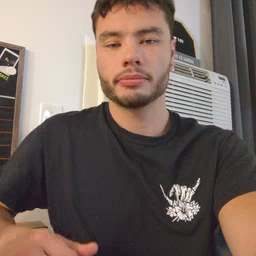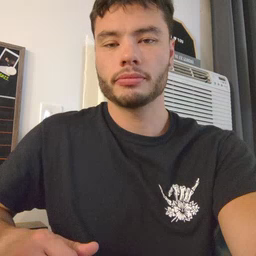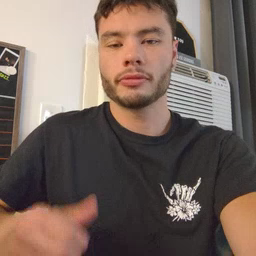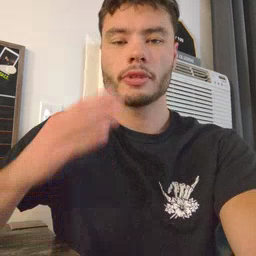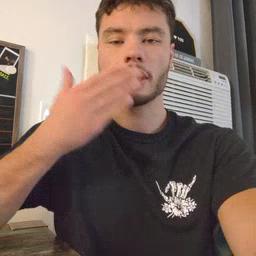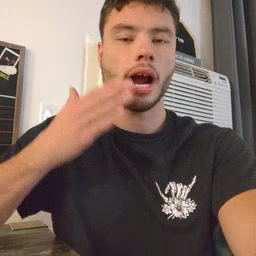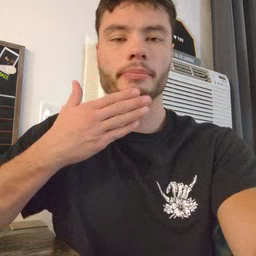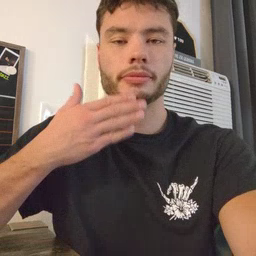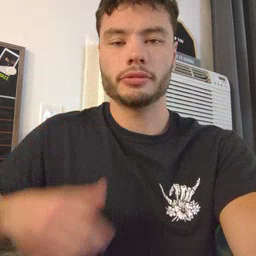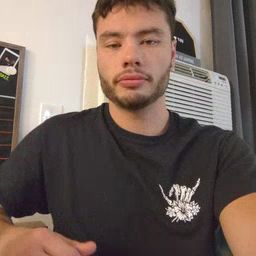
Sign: napkin